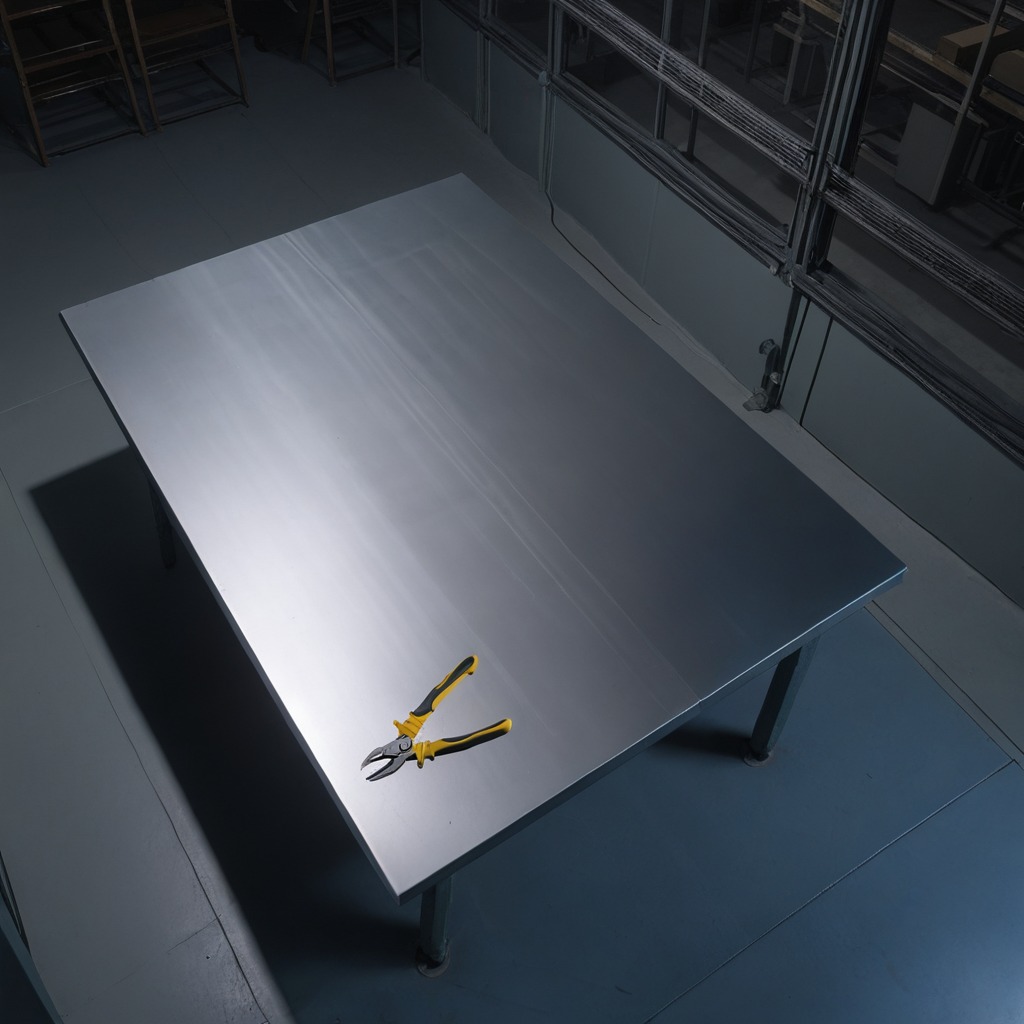
A plier is lying on the tabletop in the evening.